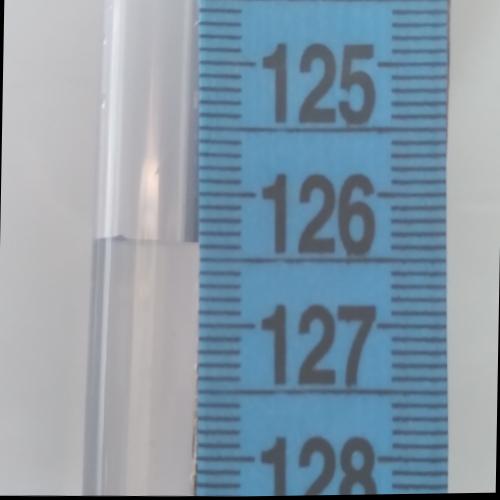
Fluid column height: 126.4 cm